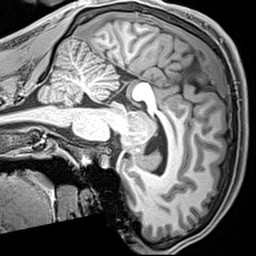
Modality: T1w
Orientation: sagittal
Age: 20
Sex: male
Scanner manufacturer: siemens
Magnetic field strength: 3 T
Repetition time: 2.4 s
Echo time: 0.0022 s